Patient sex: F
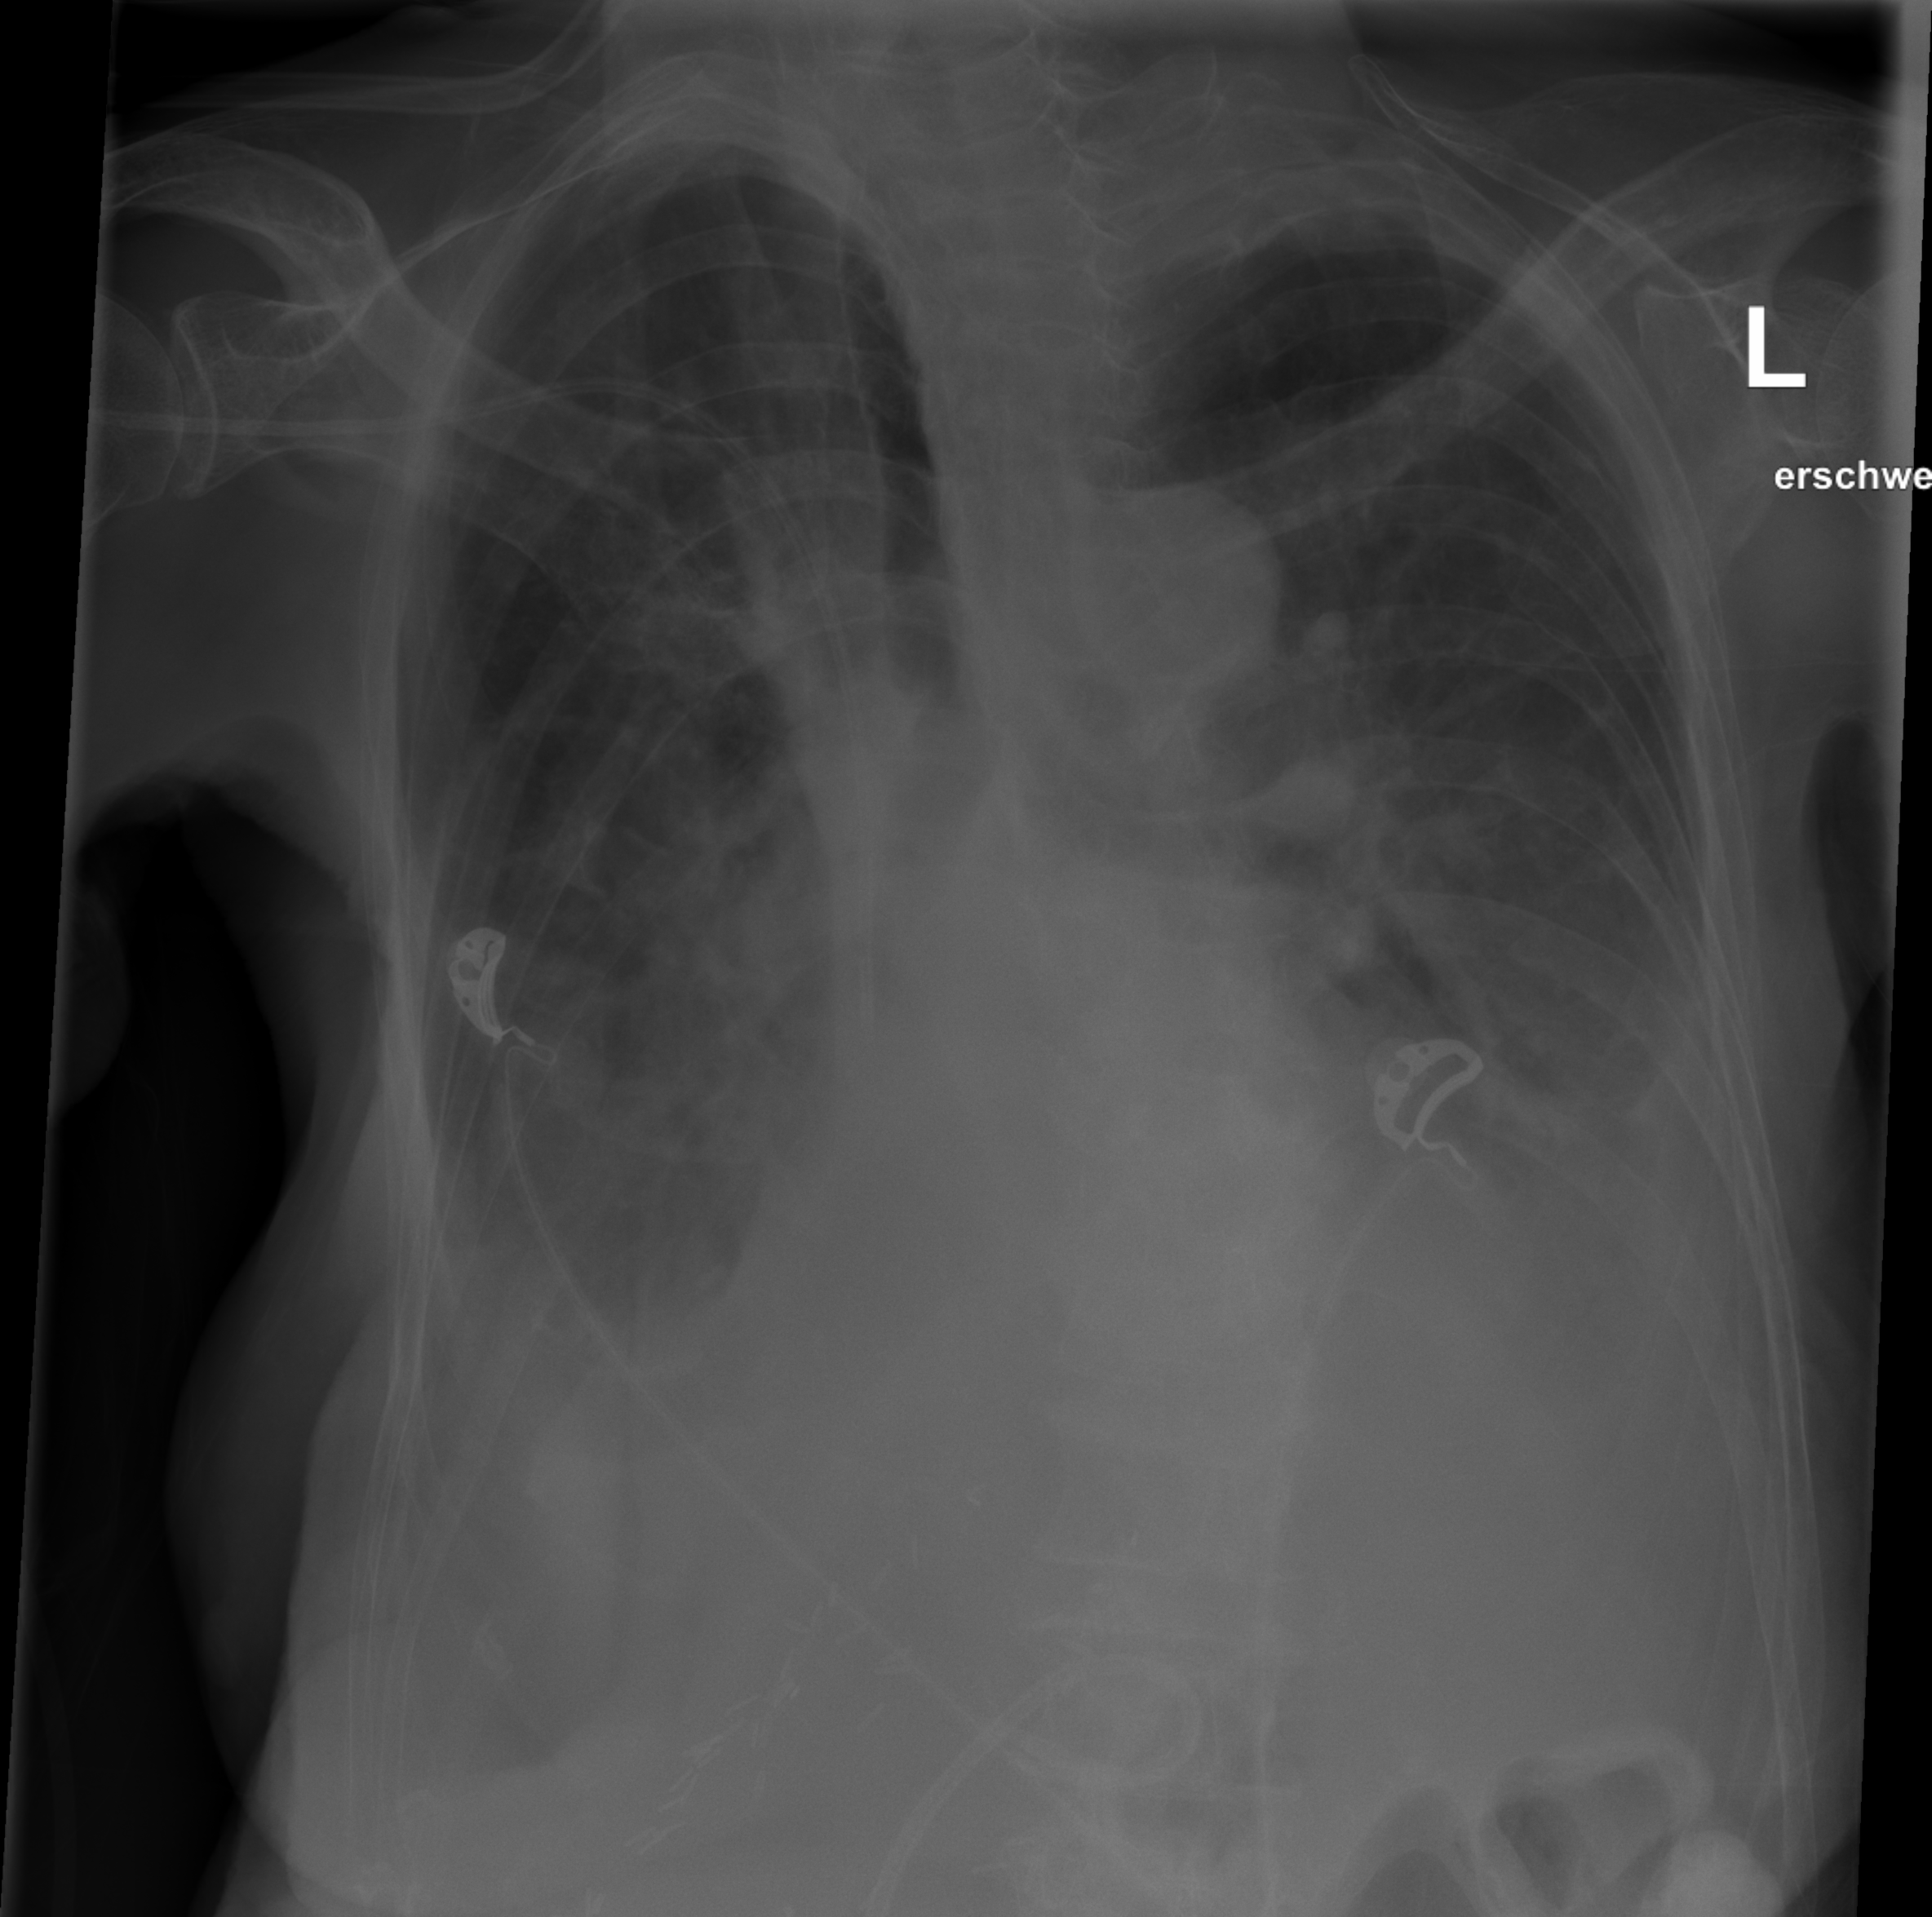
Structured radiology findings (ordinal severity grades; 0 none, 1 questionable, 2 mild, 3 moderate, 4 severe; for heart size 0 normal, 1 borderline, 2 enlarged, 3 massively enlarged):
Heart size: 2
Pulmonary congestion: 2
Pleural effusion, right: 2
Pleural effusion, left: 2
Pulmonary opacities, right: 2
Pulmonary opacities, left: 1
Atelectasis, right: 2
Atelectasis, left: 2